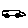
Label: car